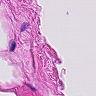
Metastatic tissue present: no